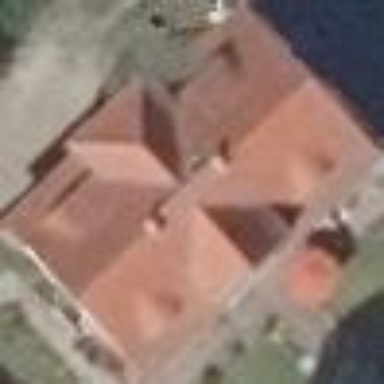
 while the building itself is painted white."